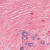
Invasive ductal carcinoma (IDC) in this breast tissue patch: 0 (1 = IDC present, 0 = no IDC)